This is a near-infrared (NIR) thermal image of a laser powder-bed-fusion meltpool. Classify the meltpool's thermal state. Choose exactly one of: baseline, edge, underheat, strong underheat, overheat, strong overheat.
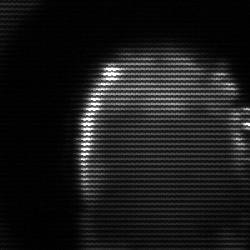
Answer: baseline